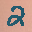
Label: 2